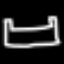
Label: bed